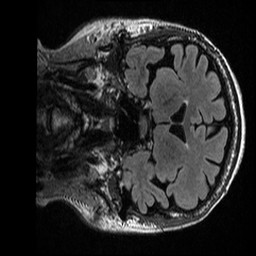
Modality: T2w
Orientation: coronal
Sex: female
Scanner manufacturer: ge
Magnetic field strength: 3 T
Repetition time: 6 s
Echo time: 0.127 s